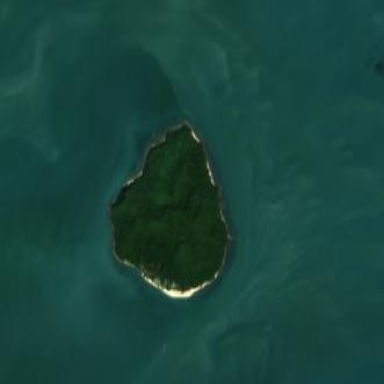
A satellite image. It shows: Island with natural coastline.